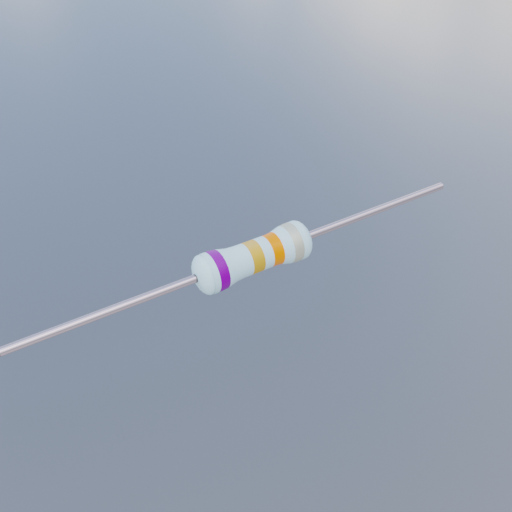
Resistor colour bands (in order): violet, gold, orange, silver